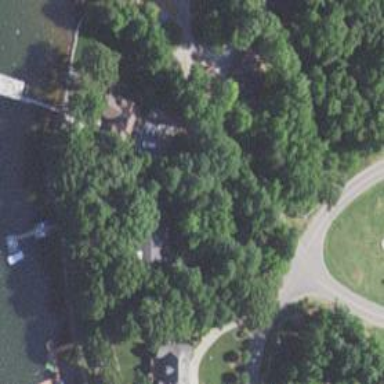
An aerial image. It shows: Driveway.